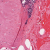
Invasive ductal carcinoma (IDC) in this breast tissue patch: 0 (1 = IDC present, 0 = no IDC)